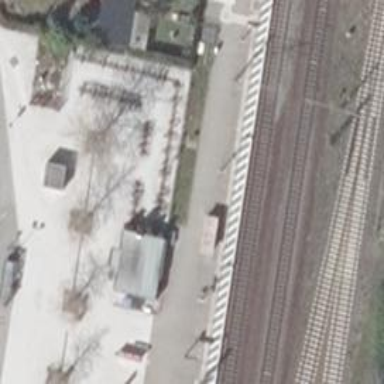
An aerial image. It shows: Public transport stop position along the railway.